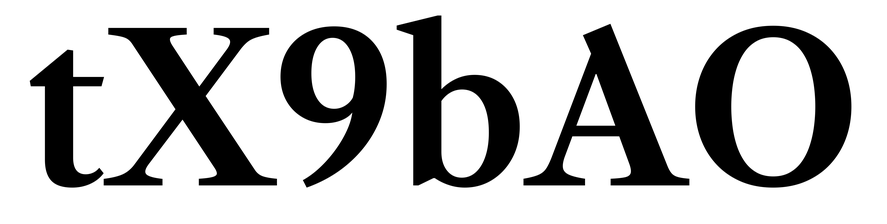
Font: LibreCaslonText_SemiBold